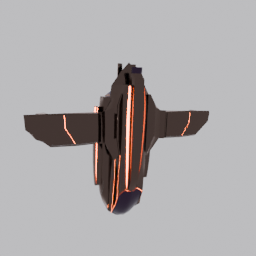
Label: mechanical